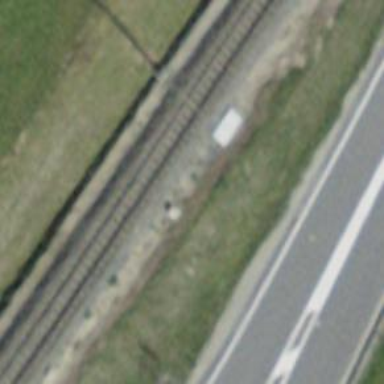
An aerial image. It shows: Railway signal.